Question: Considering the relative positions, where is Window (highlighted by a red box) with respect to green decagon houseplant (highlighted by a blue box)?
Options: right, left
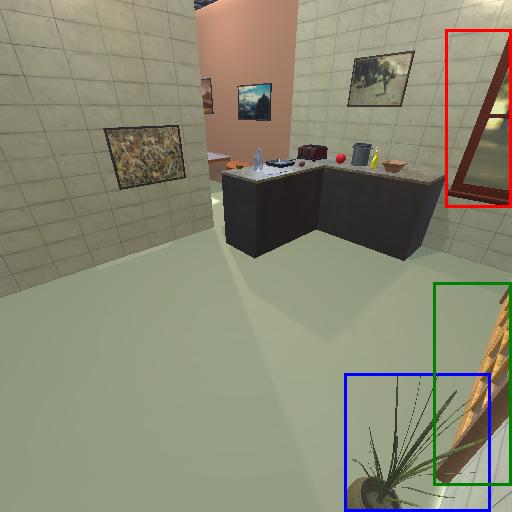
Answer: right